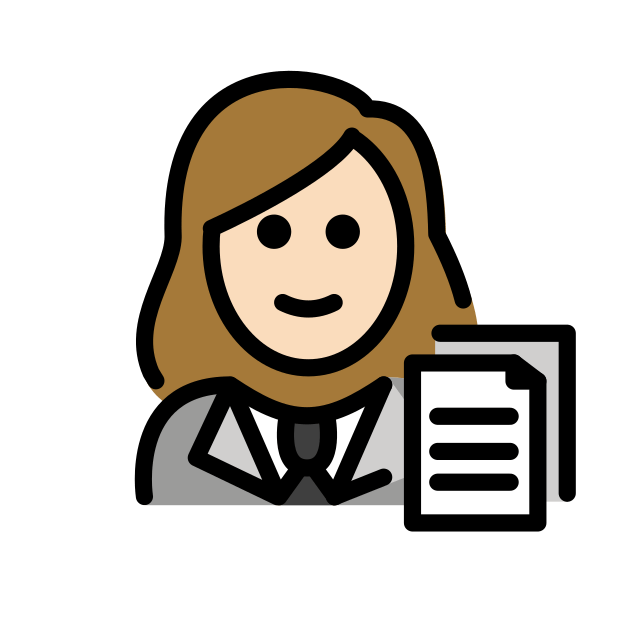
woman office worker: light skin tone